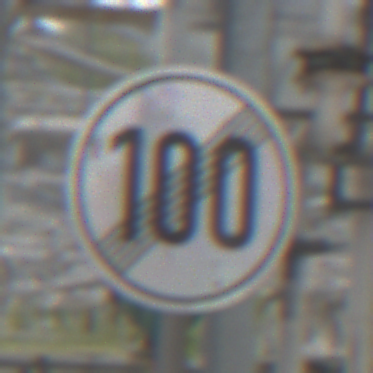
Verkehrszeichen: EndeGeschwindigkeit100
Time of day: Midday
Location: Roofed (Special)
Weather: Overcast
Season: NotSpecified
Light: Natural